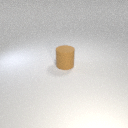
large brown rubber cylinder